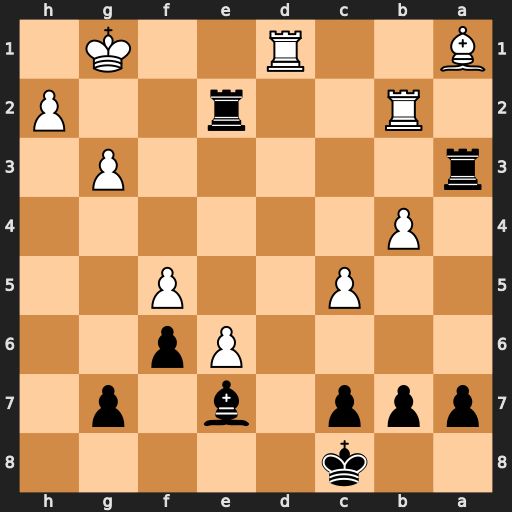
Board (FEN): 2k5/ppp1b1p1/4Pp2/2P2P2/1P6/r5P1/1R2r2P/B2R2K1
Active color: b
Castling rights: -
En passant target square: -
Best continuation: Rxa1 Rxa1 Rxb2